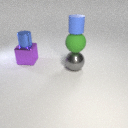
large gray metal sphere in front of large purple metal cube